Question: This is my first attempt at implementing the 'RecyclerView'. I have implemented a 'Callback' interface between the 'Adapter' and the 'ViewHolder' Class to handle Click Events on the UI elements (buttons). I am having problems getting a reference to the 'ViewHolder' that the click occurred in. I can click the 'Button' for the first item in the list, however the action that i'd defined is performed on the last 'viewholder' in my recycler view. I finally figured out to pass the position through my interface, but I'm struggling to understand how to get a reference to that viewholder' from it.
'''
public class RoomAdapter extends RecyclerView.Adapter<RoomAdapter.RoomViewHolder>
{
List<Room> mRooms;
public RoomAdapter(List<Room> rooms) {
mRooms = rooms;
}
@Override
public RoomViewHolder onCreateViewHolder(ViewGroup viewGroup, int i) {
final View viewItem = LayoutInflater
.from(viewGroup.getContext())
.inflate(R.layout.room_rv_item,viewGroup,false);
return vh = new RoomViewHolder(viewItem,new IRoomViewClick() {
@Override
public void editname(int pos) {
}
});
}
@Override
public void onBindViewHolder(RoomViewHolder roomViewHolder, int i) {
Room r = getItem(i);
roomViewHolder.label.setText(r.name);
}
public Room getItem(int position)
{
return mRooms.get(position);
}
@Override
public long getItemId(int position) {
return mRooms.get(position).getId();
}
@Override
public int getItemCount() {
return mRooms.size();
}
public static class RoomViewHolder extends RecyclerView.ViewHolder implements View.OnClickListener
{
TextView label;
Button editBtn;
LinearLayout labelView;
Button saveBtn;
Button deleteBtn;
EditText editNameET;
IRoomViewClick mListener;
public RoomViewHolder(View itemView, IRoomViewClick listener) {
super(itemView);
labelView = (LinearLayout) itemView.findViewById(R.id.labelview);
mListener = listener;
editBtn =(Button) itemView.findViewById(R.id.editbtn);
editBtn.setOnClickListener(this);
label = (TextView) itemView.findViewById(R.id.room_listitem_label);
}
@Override
public void onClick(View view) {
int pos = getPosition();
mListener.editname(pos);
}
}
public static interface IRoomViewClick
{
public void editname(int pos);
}
}
'''

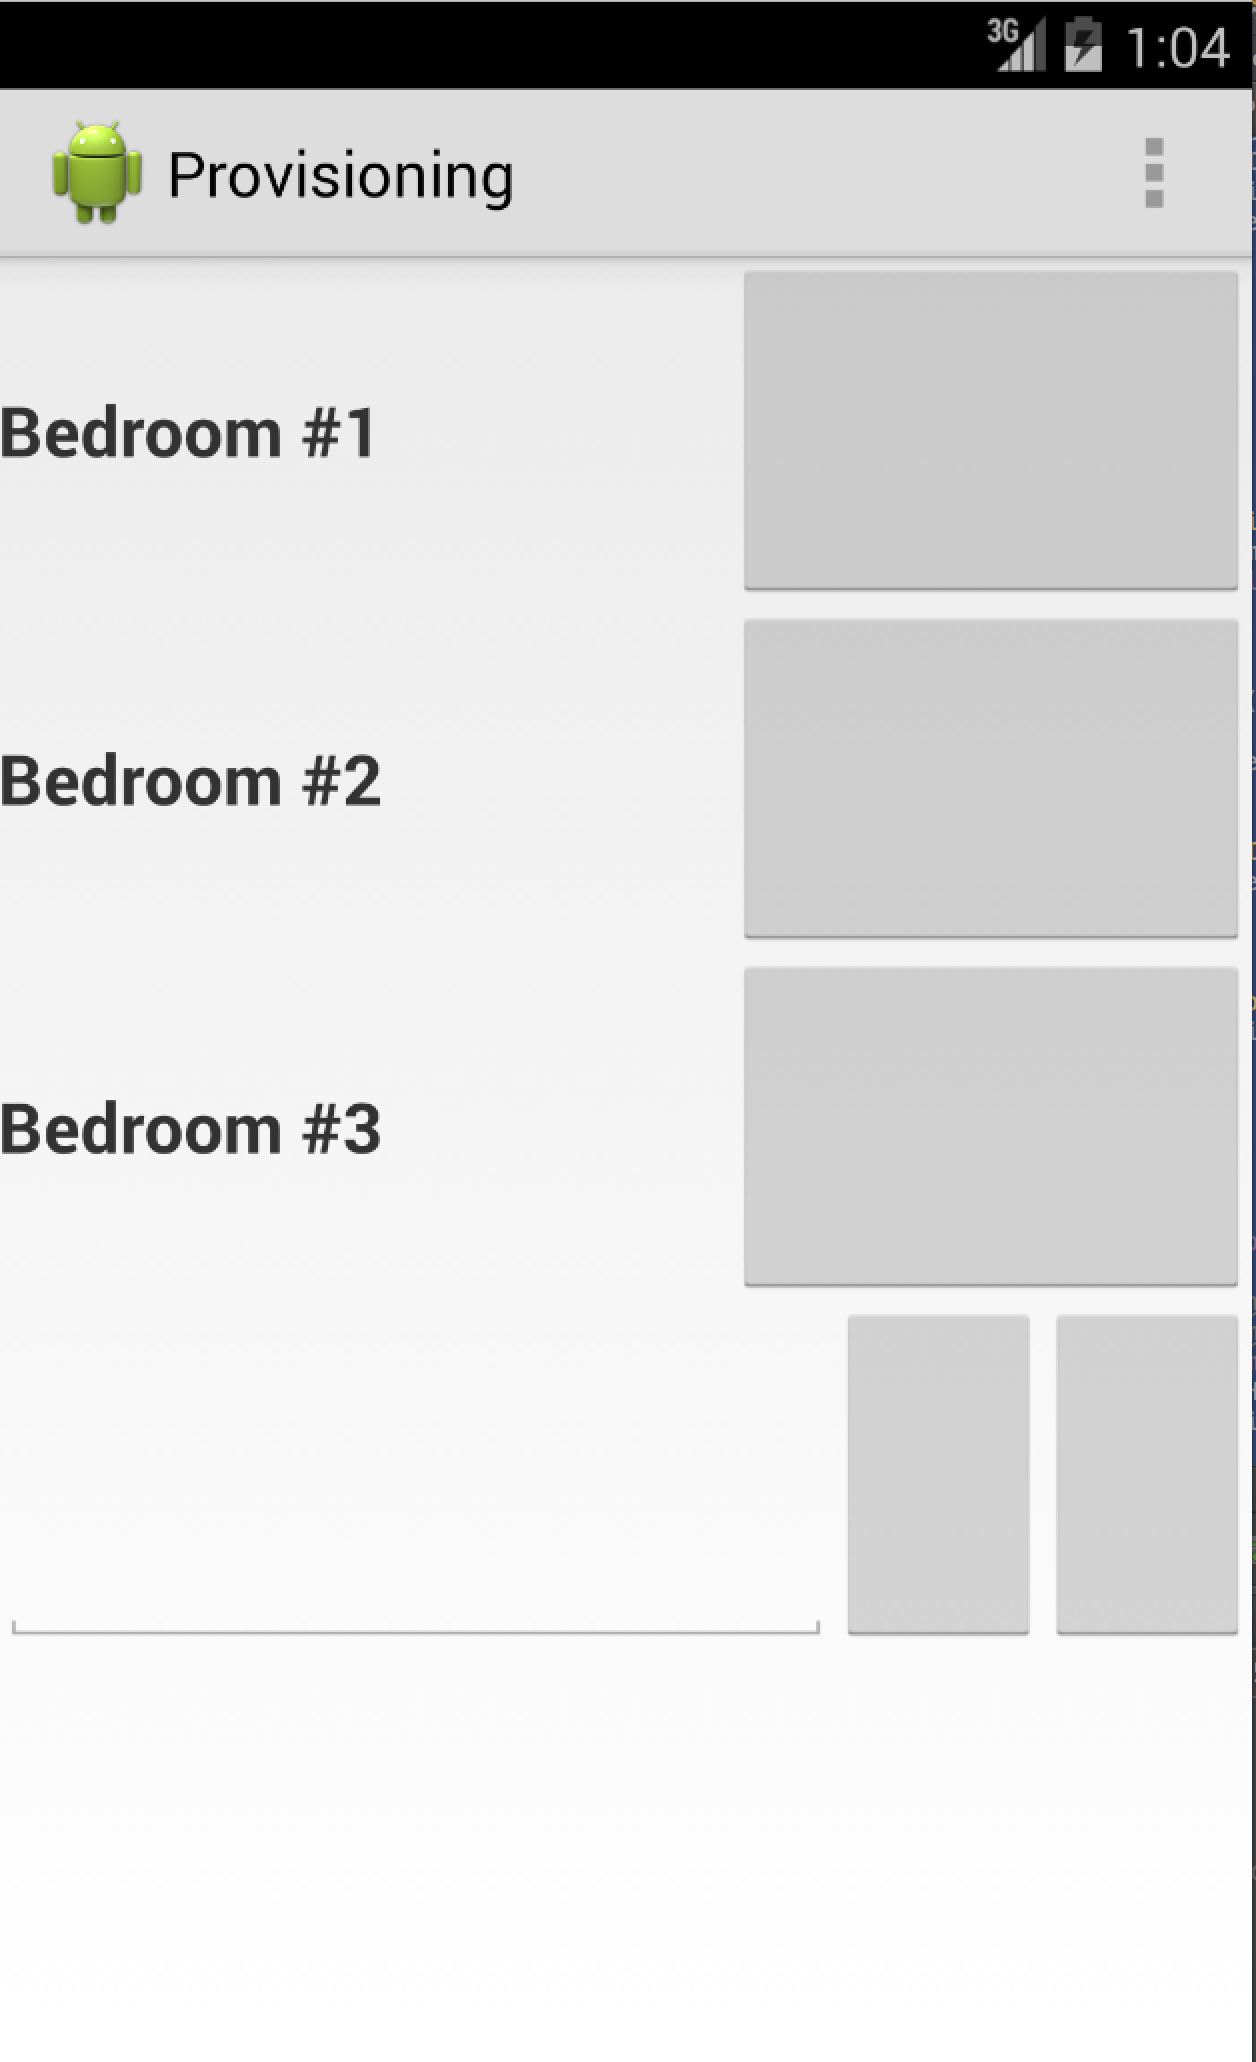
Answer: you can set a tag for the 'editBtn' in 'onBindViewHolder':
'''
public RoomViewHolder(View itemView, IRoomViewClick listener) {
....
editBtn =(Button) itemView.findViewById(R.id.editbtn);
//add tag for this view
editBtn.setTag(this);
....
}
'''
and get it in 'onClick'
'''
@Override
public void onClick(View view) {
//getTag
RoomViewHolder holder = (RoomViewHolder )(view.getTag());
int pos = getPosition();
mListener.editname(pos);
...
}
'''